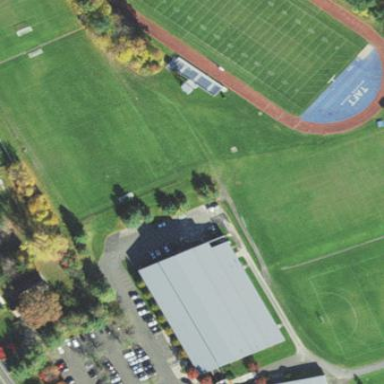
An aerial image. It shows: Lacrosse pitch for sports and leisure activities.